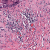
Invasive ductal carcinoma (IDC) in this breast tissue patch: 0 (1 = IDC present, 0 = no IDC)